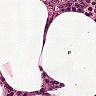
Metastatic tissue present: no